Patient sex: M
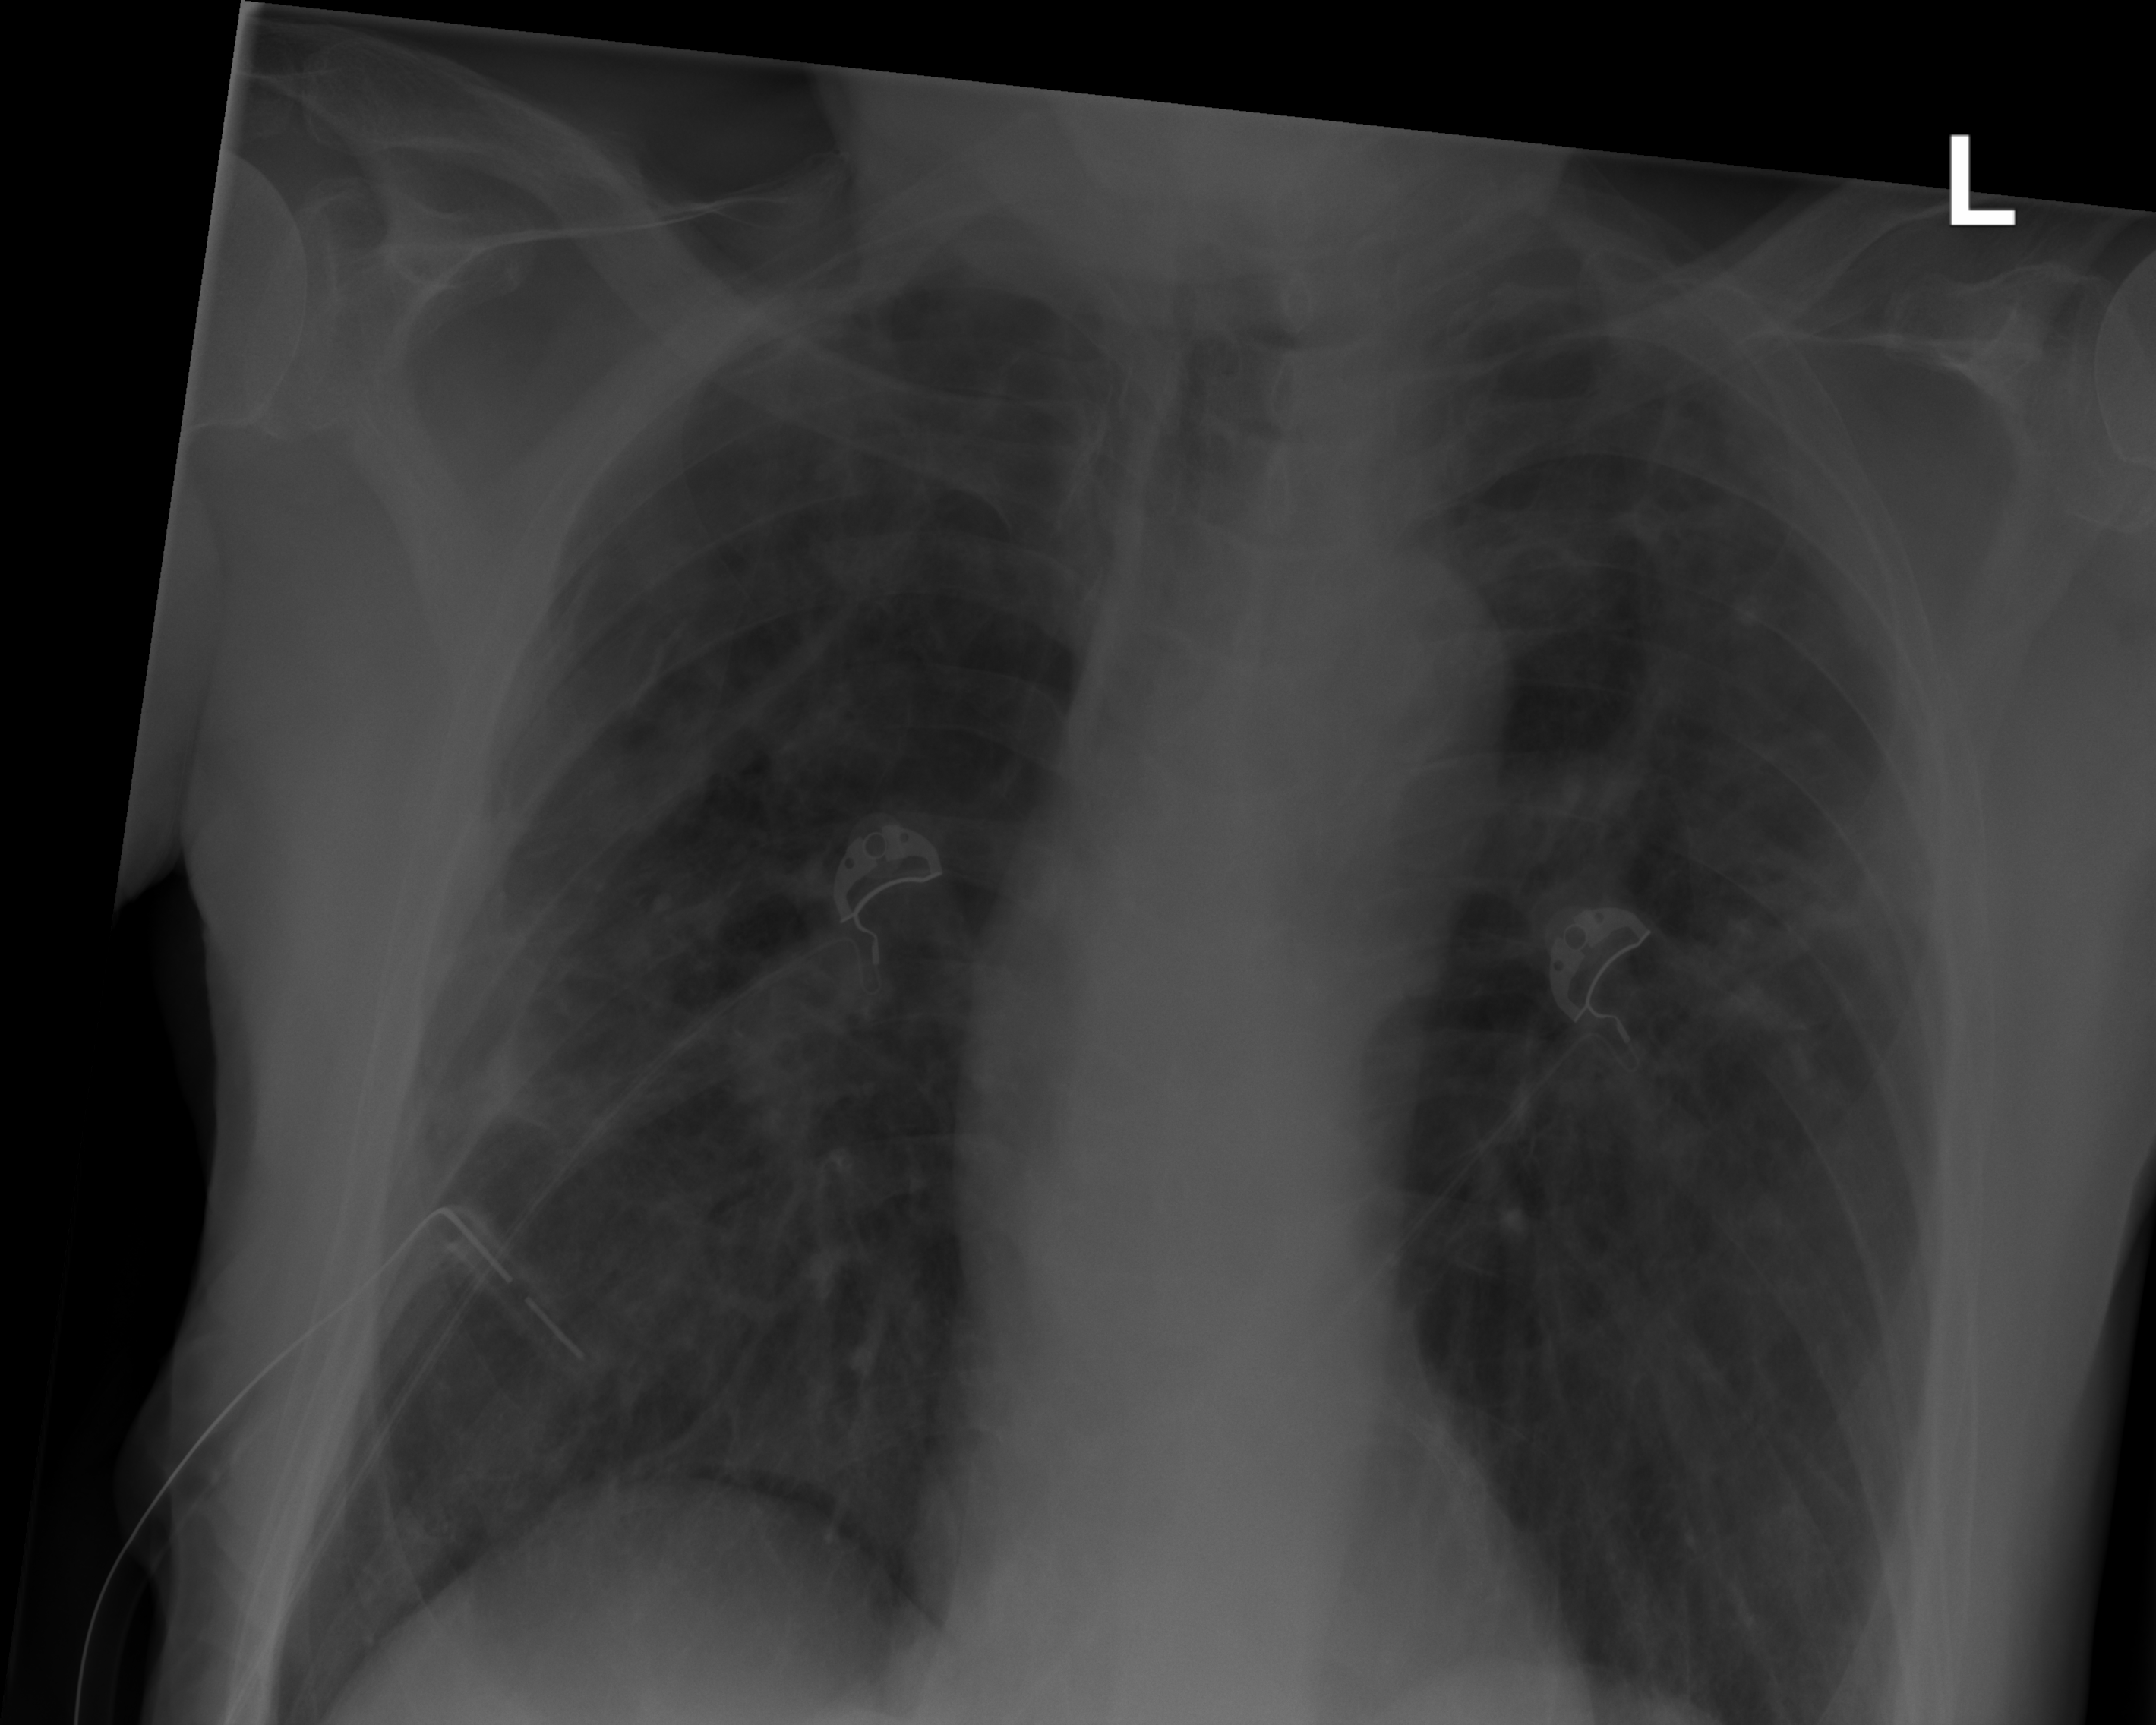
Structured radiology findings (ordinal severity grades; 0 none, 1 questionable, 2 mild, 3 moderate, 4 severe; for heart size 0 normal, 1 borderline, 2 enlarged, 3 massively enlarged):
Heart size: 0
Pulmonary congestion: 0
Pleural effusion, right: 0
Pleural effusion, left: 0
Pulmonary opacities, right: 0
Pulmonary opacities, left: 0
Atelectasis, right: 2
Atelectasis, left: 0